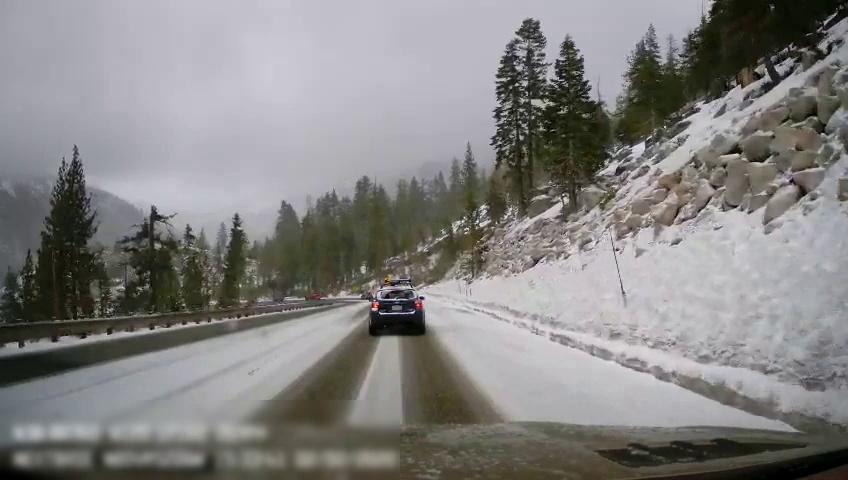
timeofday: Day
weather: Snowy
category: Drivable Space
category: Vehicles | Car